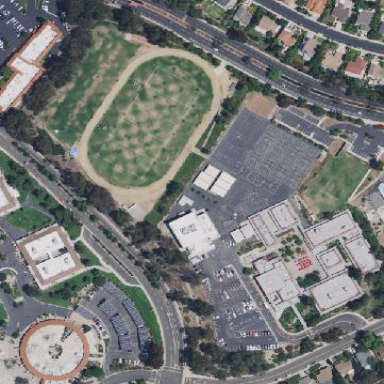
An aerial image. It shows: School.